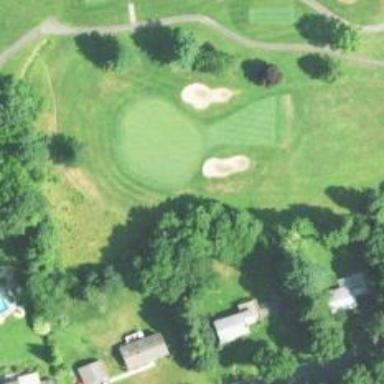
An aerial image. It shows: Golf hole.